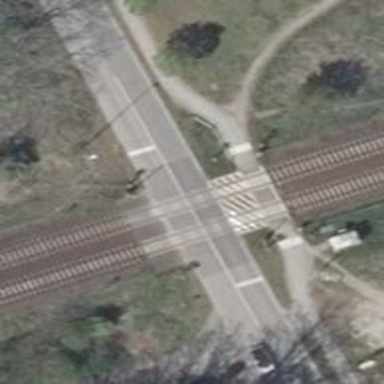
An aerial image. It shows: Level crossing with lights at railway intersection.